Question: I'm trying to create a application with tabbed interface. For now I have this kind of interface

with this code
'''
<Window x:Class="BMG.BackOffice.MainWindow"
xmlns="http://schemas.microsoft.com/winfx/2006/xaml/presentation"
xmlns:x="http://schemas.microsoft.com/winfx/2006/xaml"
Title="MainWindow" Height="572" Width="776">
<TabControl>
<TabItem>
<TabItem.Header>
<TextBlock>
tab1
</TextBlock>
</TabItem.Header>
<Label>Test for tab1</Label>
</TabItem>
<TabItem>
<TabItem.Header>
<TextBlock>
tab2
</TextBlock>
</TabItem.Header>
</TabItem>
<TabItem>
<TabItem.Header>
<TextBlock>
tab3
</TextBlock>
</TabItem.Header>
</TabItem>
<TabItem>
<TabItem.Header>
<TextBlock>
tab4
</TextBlock>
</TabItem.Header>
</TabItem>
</TabControl>
'''
I have already write other windows and I wonder if is it possible to "insert" these windows in the tabs (a window for a tab). So to replace '<Label>Test for tab1</Label>'
by a window (.xaml file)
Thanks for response
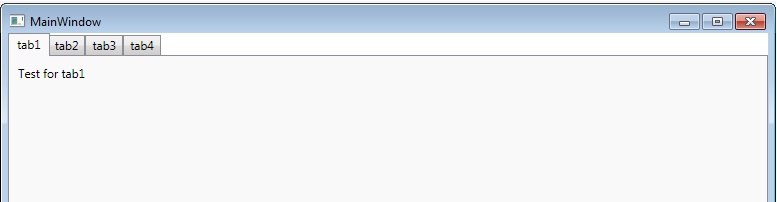
Answer: Normally you would convert those window controls to UserControls and then embed those inside the TabItems.
'''
<TabItem>
<TabItem.Header>
<TextBlock>
tab1
</TextBlock>
</TabItem.Header>
<MyUserControl />
</TabItem>
'''
I don't know if you can have a window inside another window but reading <URL> question Thomas Levesque says that one can't have another window inside a tabitem.